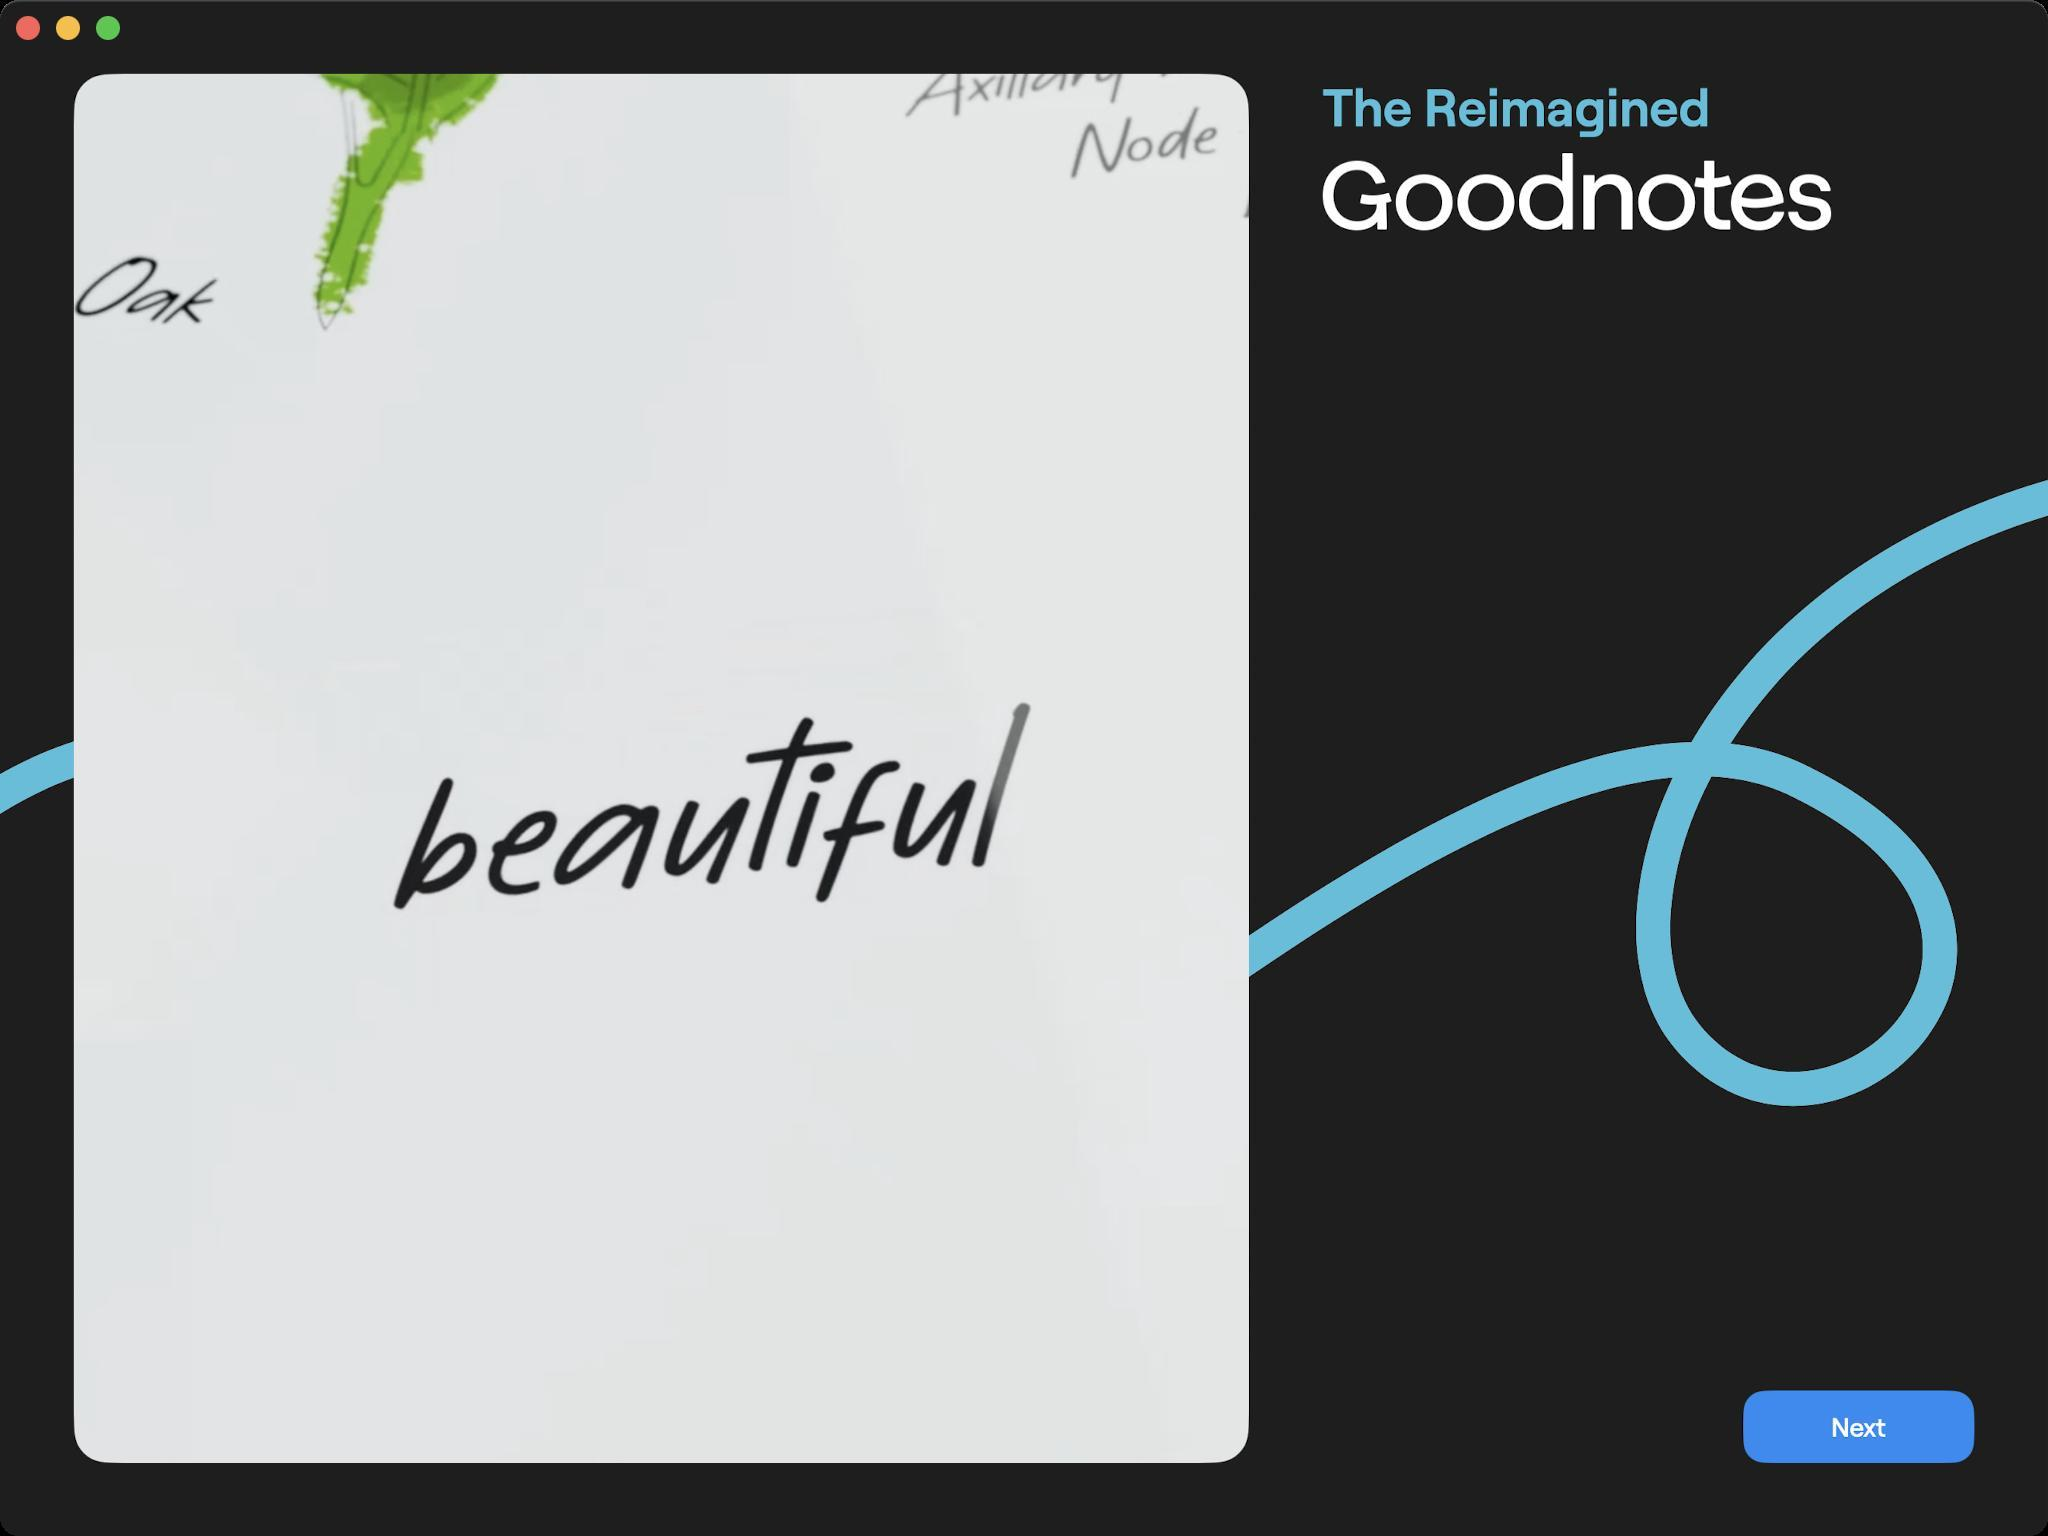
Accessibility tree:
{"name": "Goodnotes", "role": "AXWindow", "description": null, "role_description": "standard window", "value": null, "position": "352.00;95.00", "size": "1024;768", "children": [{"name": null, "role": "AXGroup", "description": null, "role_description": "group", "value": null, "position": "0.00;0.00", "size": "1024;768", "children": [{"name": null, "role": "AXGroup", "description": null, "role_description": "group", "value": null, "position": "0.00;0.00", "size": "1024;28", "children": []}, {"name": null, "role": "AXGroup", "description": null, "role_description": "group", "value": null, "position": "0.00;0.00", "size": "1024;15", "children": []}, {"name": null, "role": "AXGroup", "description": null, "role_description": "group", "value": null, "position": "0.00;0.00", "size": "1024;768", "children": [{"name": null, "role": "AXStaticText", "description": "The Reimagined", "role_description": "text", "value": null, "position": "661.61;36.96", "size": "194;33", "children": []}, {"name": null, "role": "AXImage", "description": "goodnotes-logo-welcome", "role_description": "image", "value": null, "position": "661.43;76.23", "size": "254;39", "children": []}, {"name": null, "role": "AXButton", "description": "Next", "role_description": "button", "value": null, "position": "871.64;695.31", "size": "116;36", "children": []}]}]}, {"name": null, "role": "AXButton", "description": null, "role_description": "close button", "value": null, "position": "7.00;6.00", "size": "14;16", "children": []}, {"name": null, "role": "AXButton", "description": null, "role_description": "full screen button", "value": null, "position": "47.00;6.00", "size": "14;16", "children": [{"name": null, "role": "AXGroup", "description": null, "role_description": "group", "value": null, "position": "47.00;6.00", "size": "14;16", "children": []}]}, {"name": null, "role": "AXButton", "description": null, "role_description": "minimize button", "value": null, "position": "27.00;6.00", "size": "14;16", "children": []}]}